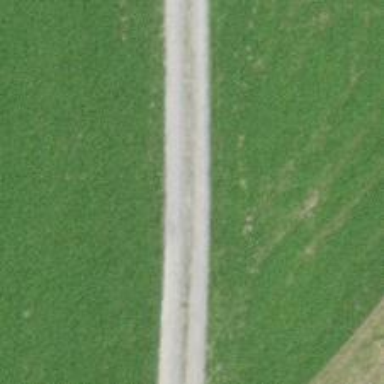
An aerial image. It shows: Gravel track.